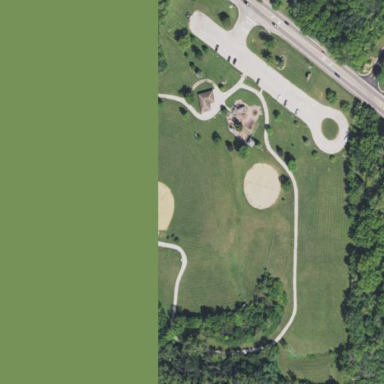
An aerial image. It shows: Park.